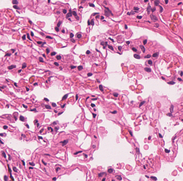
Tumor epithelial tissue: no
Tumor-associated stroma tissue: no
Normal tissue: yes